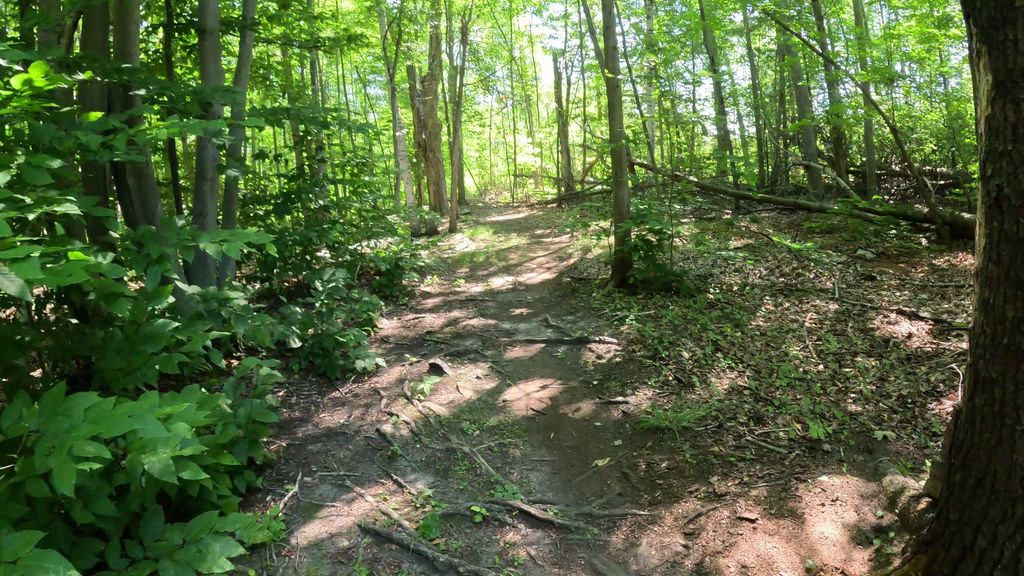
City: ottawa-gatineau